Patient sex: F
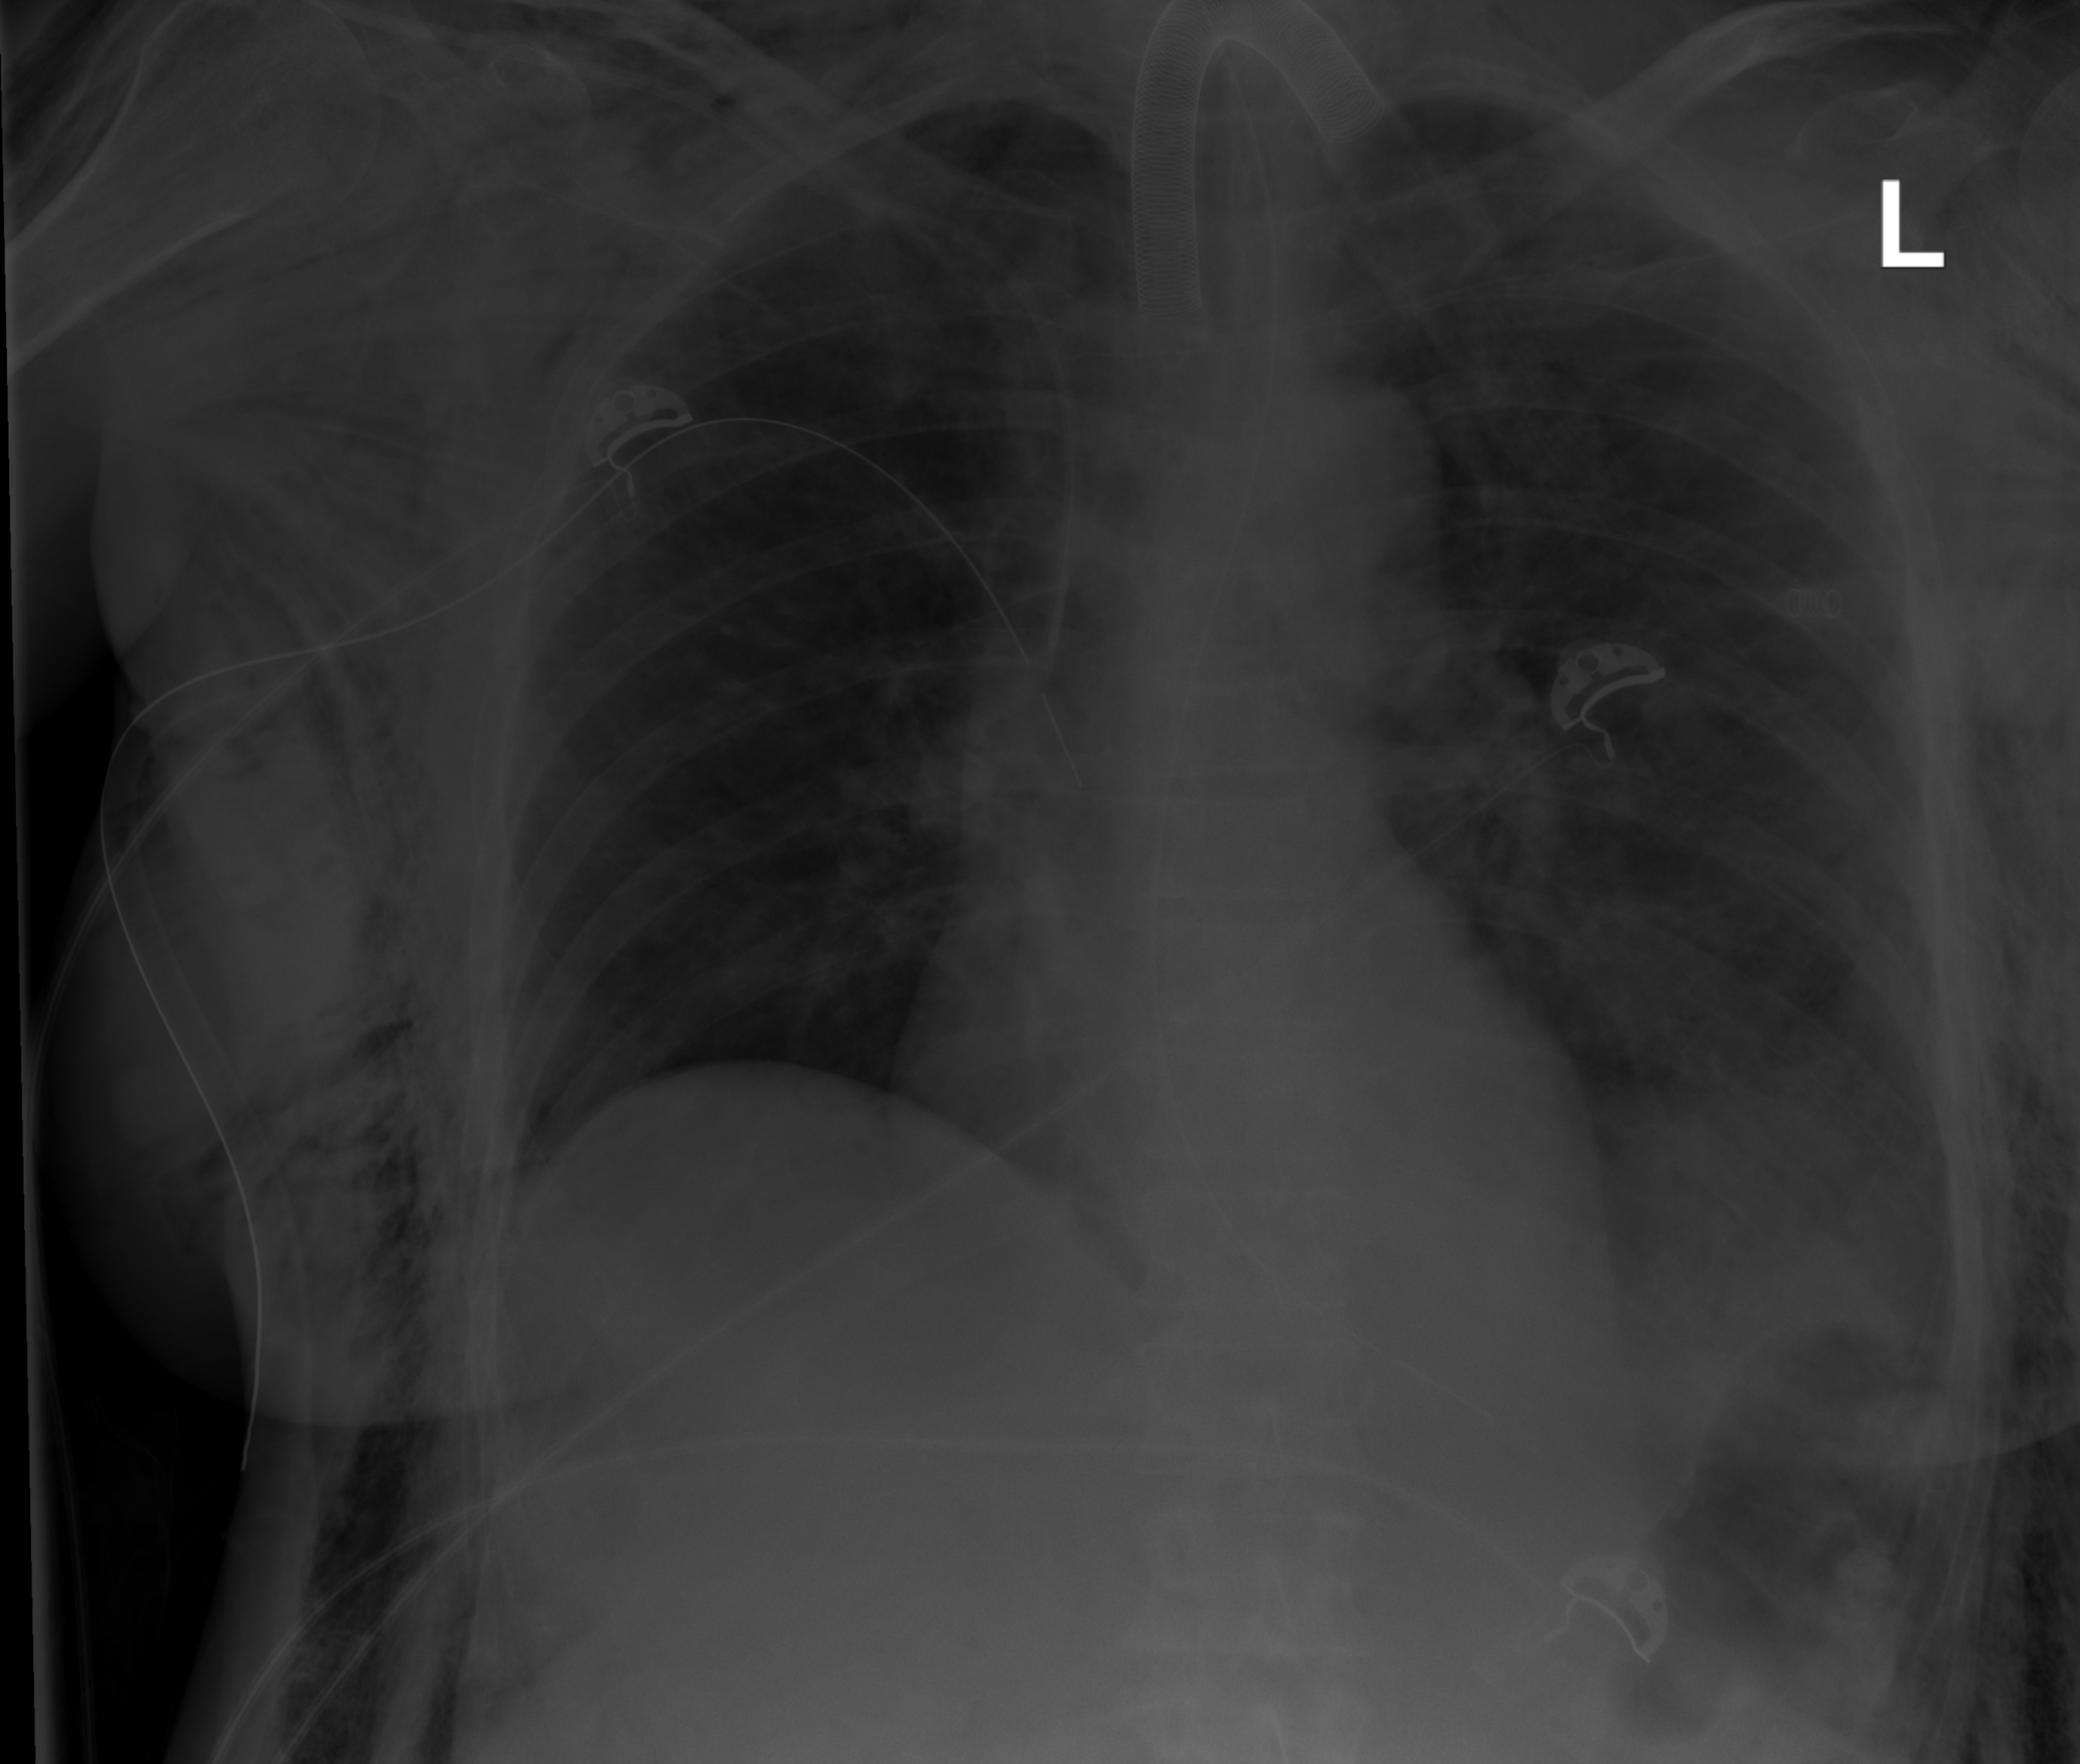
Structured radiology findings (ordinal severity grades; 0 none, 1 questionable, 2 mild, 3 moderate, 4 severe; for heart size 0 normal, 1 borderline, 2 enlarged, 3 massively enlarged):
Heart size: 0
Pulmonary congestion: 0
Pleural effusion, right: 0
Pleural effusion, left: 0
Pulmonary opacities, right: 0
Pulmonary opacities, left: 0
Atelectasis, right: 0
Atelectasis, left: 2